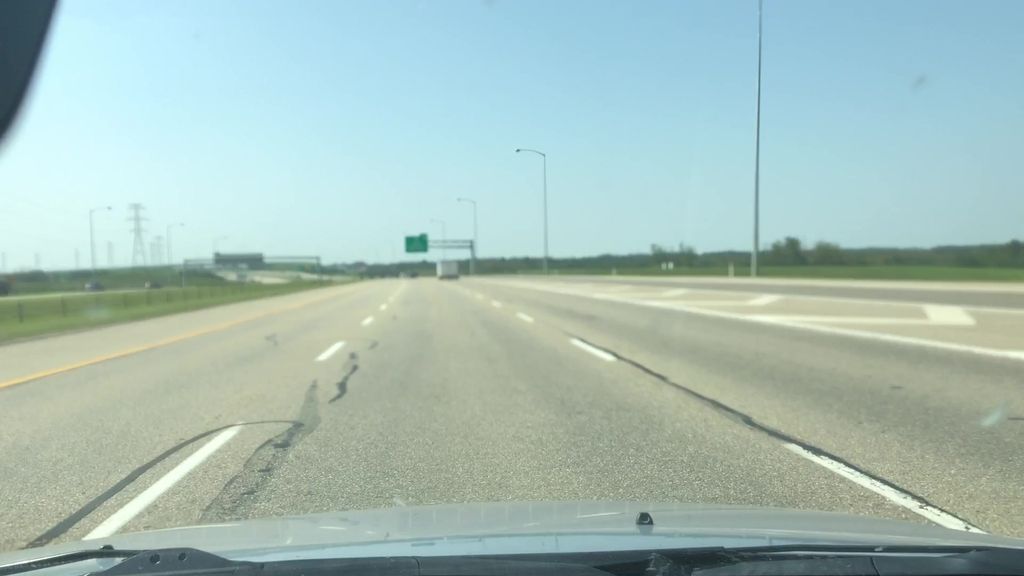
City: edmonton